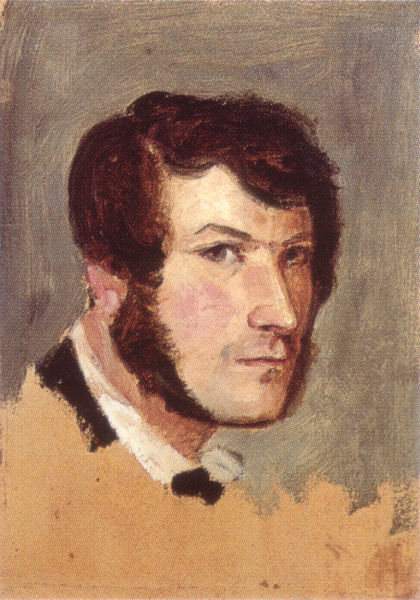
Titel: Selbstbildnis. Unvollendet
Künstler: Karl Blechen
Standort: Berlin
Institution: Stiftung Archiv der Akademie der Künste
Schlagwörter: blau, gemälde, kopf, mann, weiß, aquarell, gelb, grob, ocker, braun, bunt, frisur, grau, haar, hintergrund, holz, kreide, mund, nase, ohr, orange, pastell, profil, schwarz, skizze, zeichnung, blick, schal, beige, hochformat, malerei, schleife, anzug, bart, hemd, jung, augen, barock, gesicht, haupt, inkarnat, kragen, vollbart, bildnis, hals, portrait, porträt, öl, auge, haare, augenbrauen, brünett, hald, kinn, lippen, poträt, renaissance, rosa, scheitel, schultern, traurig, seitlich, wangen, papier, man, studie, backen, lila, ausdruck, jugendstil, krawatte, ernst, seitenscheitel, grimmig, halstuch, nachdenklich, wange, augenbraue, fliege, hemdkragen, kinnbart, selbstporträt, ohrläppchen, flieder, rothaarig, unterlage, künstler, dreiviertel, bürger, selbstbildnis, backenbart, leinwand, koteletten, proträt, entwurf, grundierung, rosig, nasenloch, kotletten, unvollendet, braue, fleck, karton, biedermeier, selbstportrait, junger mann, halbprofil, portät, ölskizze, graublau, unfertig, zorn, hoz, tolle, europa, getönt, ragen, farbskizze, beschädigt, pappe, als, dreiviertel profil, nicht fertig, gedankenverloren, spitze nase, bolusgrund, t, r, 19. jahrhundert, b, e, se, nbrauen, re, eletten, rgrund, #mund, bckenbart, brue